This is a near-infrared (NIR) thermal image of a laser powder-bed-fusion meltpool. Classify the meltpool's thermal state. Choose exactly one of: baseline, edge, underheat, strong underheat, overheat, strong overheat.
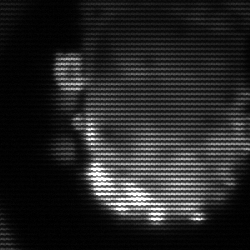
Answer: baseline